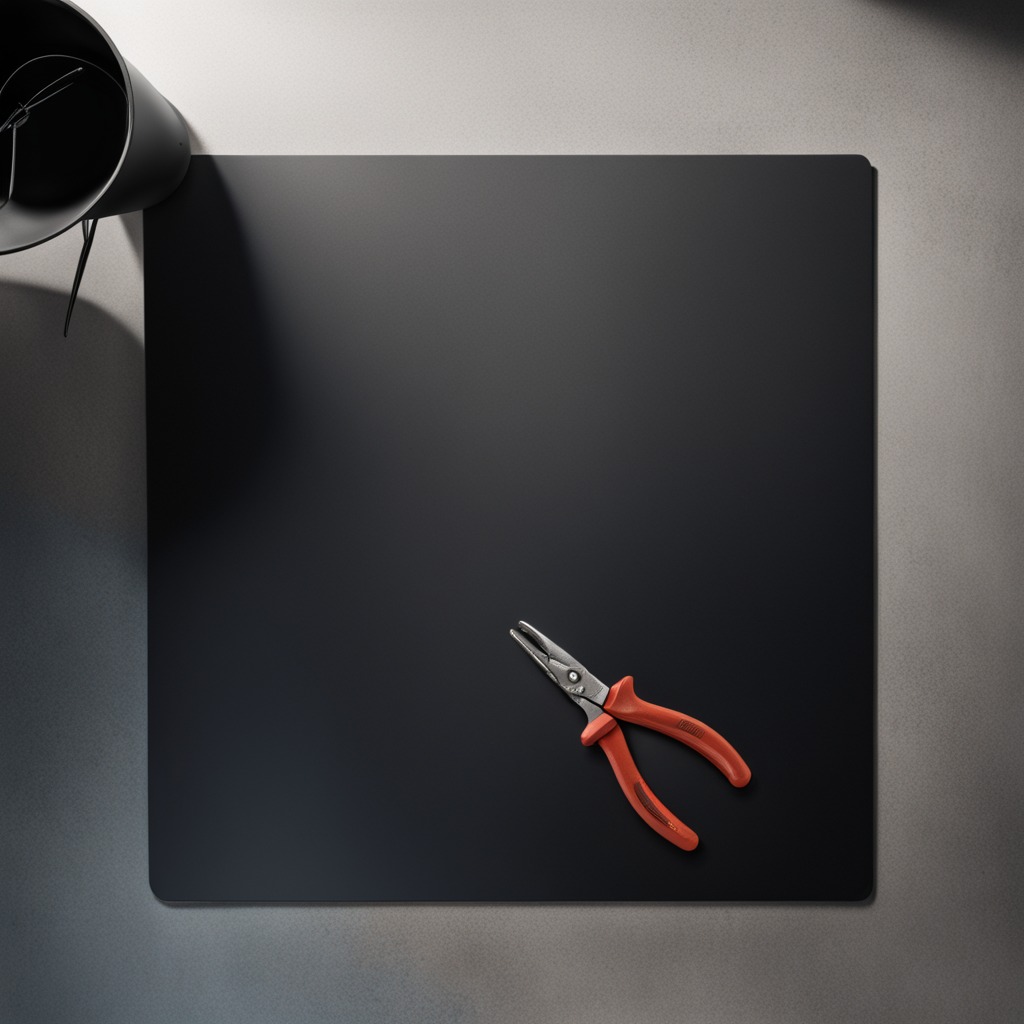
A plier is lying on the clean granite tabletop beneath the black rubber mat inside a workshop under bright overhead lighting crisp shadows high clarity worn but beneath the mat.